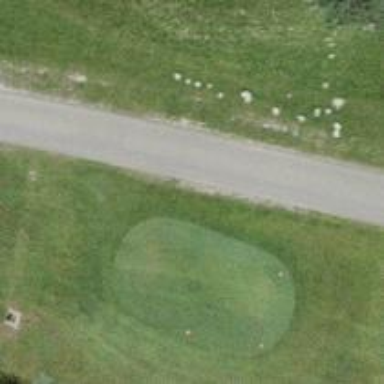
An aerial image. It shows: Golf tee.